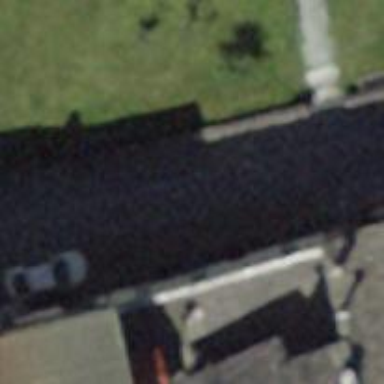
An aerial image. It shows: Residential road with sett surface.